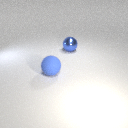
large blue rubber sphere to the left of large blue metal sphere